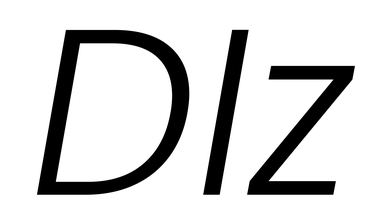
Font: Poppins-LightItalic